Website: apple
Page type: customer-info-address
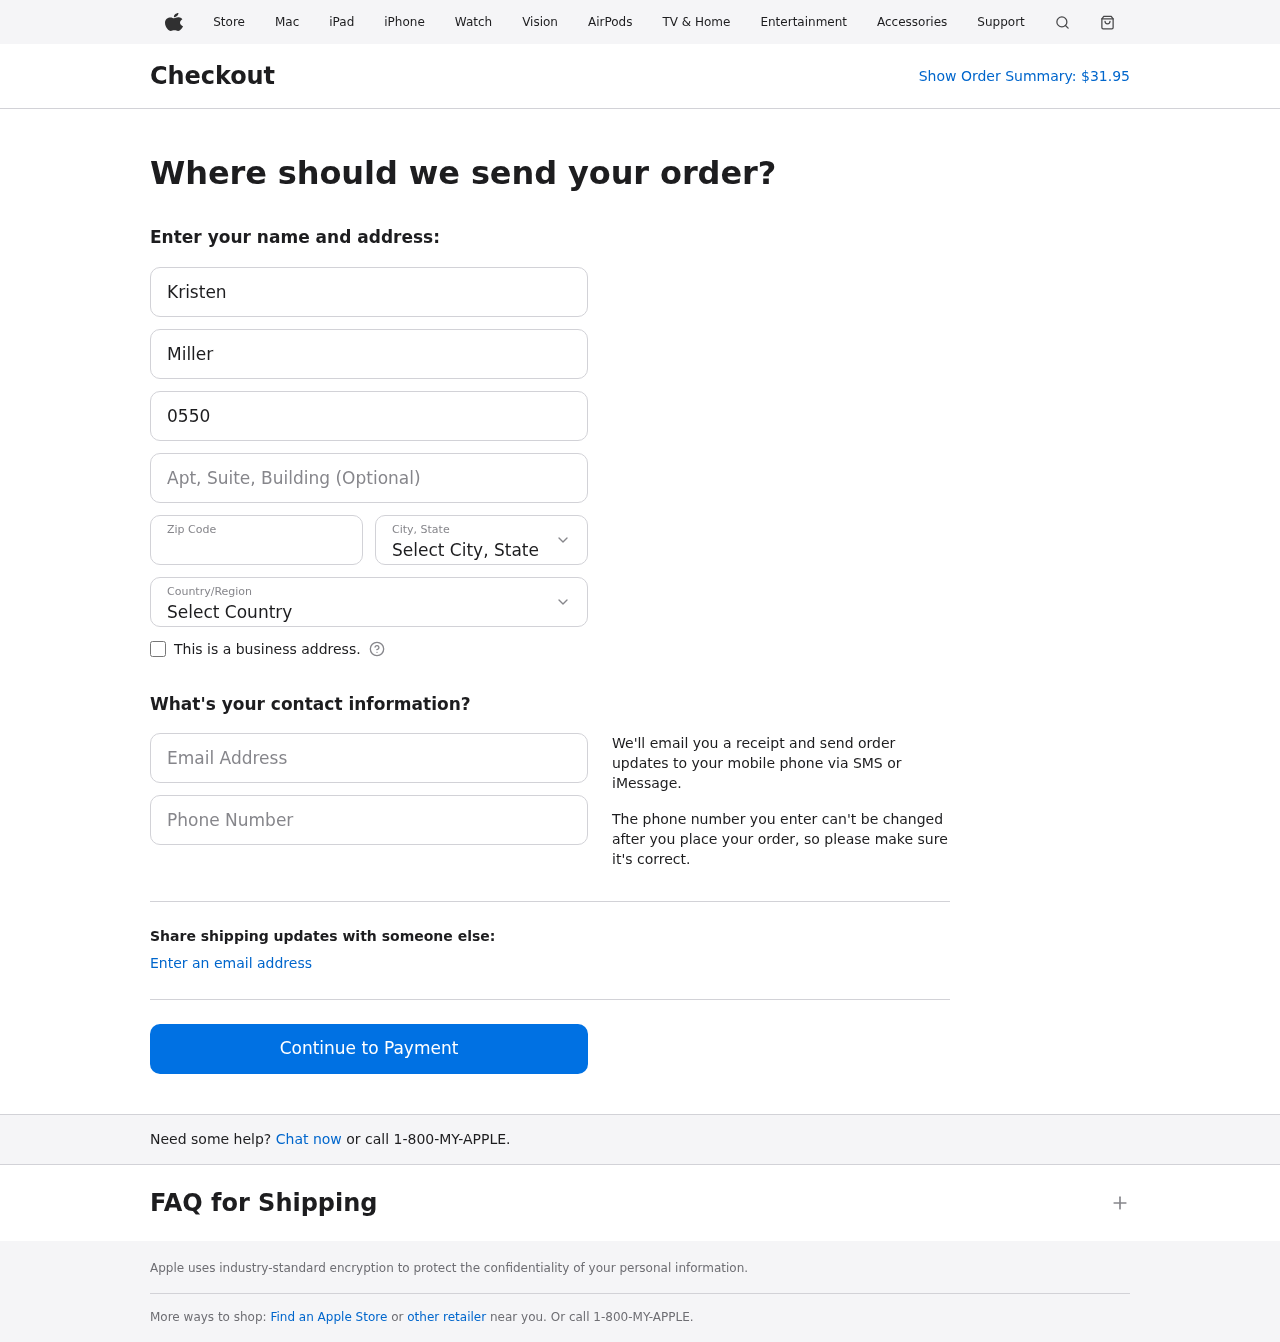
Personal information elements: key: PII_CITY_STATE
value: West Scott, SC
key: PII_COUNTRY
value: United States
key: PII_EMAIL
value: kristen.miller@yahoo.com
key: PII_FIRSTNAME
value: Kristen
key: PII_LASTNAME
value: Miller
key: PII_PHONE
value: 9939766218
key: PII_POSTCODE
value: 13508
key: PII_STREET
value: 0550 Richard Centers
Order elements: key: ORDER_TOTAL
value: $31.95